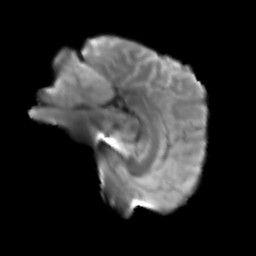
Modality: T2w
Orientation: sagittal
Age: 37
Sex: male
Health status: healthy
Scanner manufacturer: siemens
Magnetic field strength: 3 T
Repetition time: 3.6 s
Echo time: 0.092 s